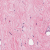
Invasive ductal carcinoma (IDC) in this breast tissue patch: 0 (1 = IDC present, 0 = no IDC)